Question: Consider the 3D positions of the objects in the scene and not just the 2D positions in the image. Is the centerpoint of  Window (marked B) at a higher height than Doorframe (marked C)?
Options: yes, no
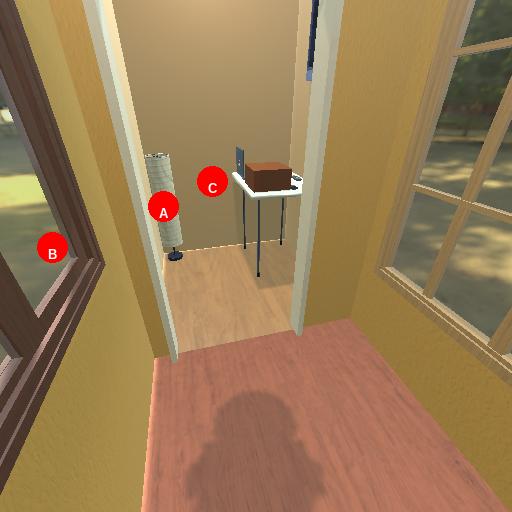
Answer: yes